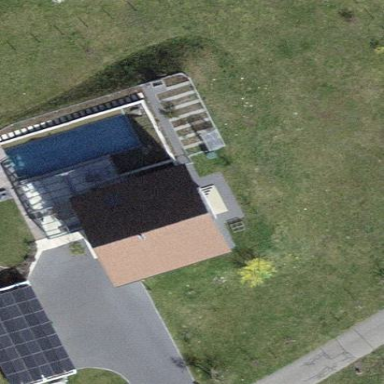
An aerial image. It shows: Detached building with tiled roof.